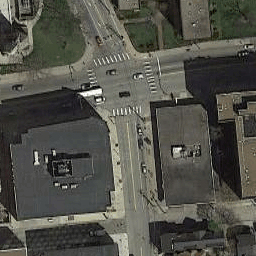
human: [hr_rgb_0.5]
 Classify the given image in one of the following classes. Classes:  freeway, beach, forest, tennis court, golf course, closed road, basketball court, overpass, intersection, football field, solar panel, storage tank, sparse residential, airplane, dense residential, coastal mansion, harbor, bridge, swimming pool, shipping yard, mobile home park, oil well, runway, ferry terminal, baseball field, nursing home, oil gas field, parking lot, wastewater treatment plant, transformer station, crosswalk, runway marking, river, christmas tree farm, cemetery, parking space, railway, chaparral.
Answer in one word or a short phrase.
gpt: intersection